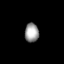
Tissue: lung
Cell type: Epithelial cells
Senescence score: 0.5671
Nuclear area (px): 263
Mean DAPI intensity: 154.316